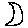
Label: moon